Question: Using three.js, I'm working on a web page to display a flip cube (a.k.a. magic cube; see e.g. <URL>.

On a flip cube, there are typically images that are spread out across multiple pieces of the cube. For example, the boat image shown above is spread across the faces of four cubelets. In three.js terms, there are multiple meshes that need to use the same image for their material texture, but each at a different offset.
As far as I understand it, in three.js, <URL>, not of a material or a mesh. Therefore, it would appear that you cannot have a single texture that is used at a different offset in two different places.
So does that mean that in order to have different parts of the boat image shown on four different faces, I have to create four separate textures, meaning that we load the boat image into memory four times? I'm hoping that's not the case.
Here's a relevant piece of the code:
'''
// create an array with the textures
var textureArray = [];
var texNames = ['boat', 'camels', 'elephants', 'hippo',
'natpark', 'ostrich', 'coatofarms-w', 'kenyamap-w', 'nairobi-w'];
texNames.map(function(texName) {
textureArray.push(THREE.ImageUtils.loadTexture(
'images/256/' + texName + '.jpg' ));
});
// Create a material for each texture.
for (var x=0; x <= 1; x++) {
for (var y=0; y <= 1; y++) {
for (var z=0; z <= 1; z++) {
var materialArray = [];
textureArray.map(function(tex) {
// Learned: cannot set this offset for one material,
// without it affecting all materials that use this texture.
tex.offset.x = x * 0.2;
tex.offset.y = y * 0.2;
materialArray.push(new THREE.MeshBasicMaterial( { map: tex }));
});
var cubeMaterial = new THREE.MeshFaceMaterial(materialArray.slice(0, 6));
var cube = new THREE.Mesh( cubeGeom, cubeMaterial );
cube.position.set(x * 50 - 25, y * 50 - 25, z * 50 - 25);
scene.add(cube);
}
}
}
'''
If you look at it on <URL>, you'll see that all the texture images are displayed offset by on each cubelet face, even though they are set to different offsets on different cubelets. This seems to confirm that you can't have different uses of the same texture with different offsets.
How can I get different meshes to use the same texture at different offsets, so I don't have to load the same image multiple times into multiple textures?
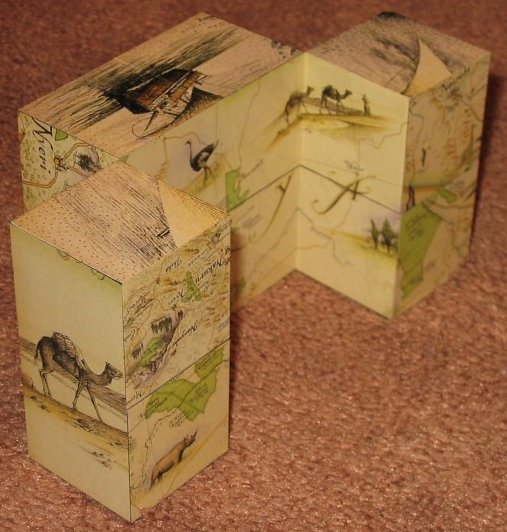
Answer: What you say is true. Instead of adjusting the texture offsets, adjust the face vertex UVs of the geometry.
EDIT: There is another solution more in line with what you want to do. You can clone a texture like so:
'''
var tex = new THREE.Texture.clone();
'''
Cloning a texture will result in the loaded image being reused, and the new texture can have it's own offsets. Do not try to clone the texture until the image loads, however.
With this alternate approach, you do not have to adjust UVs, and you do not have to load an image more than once.
three.js r.58